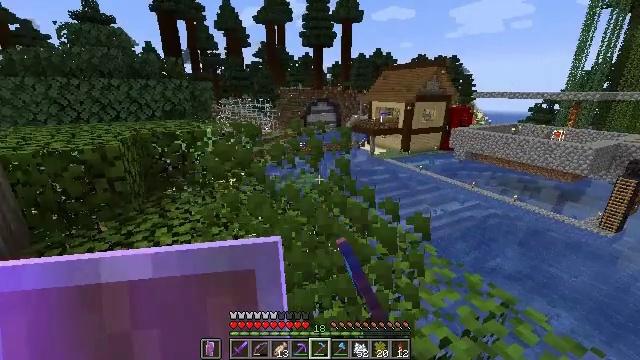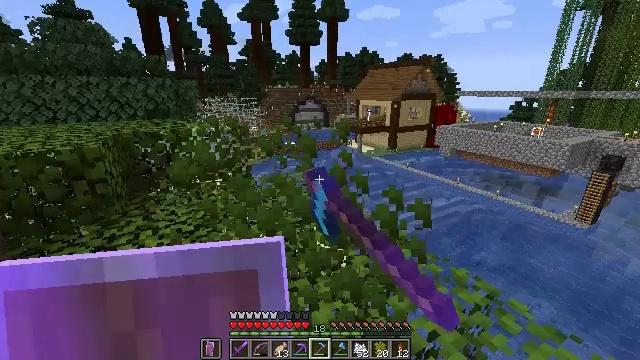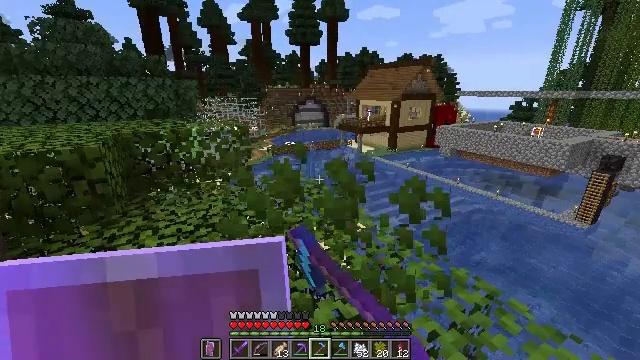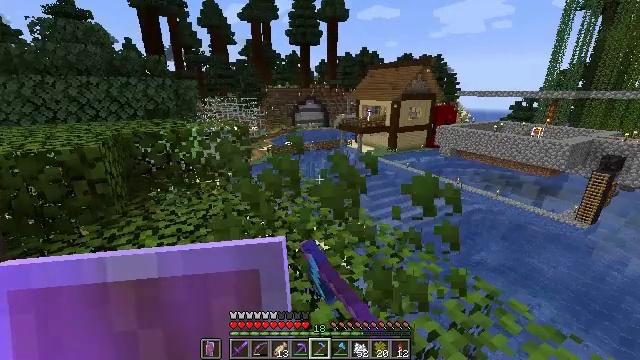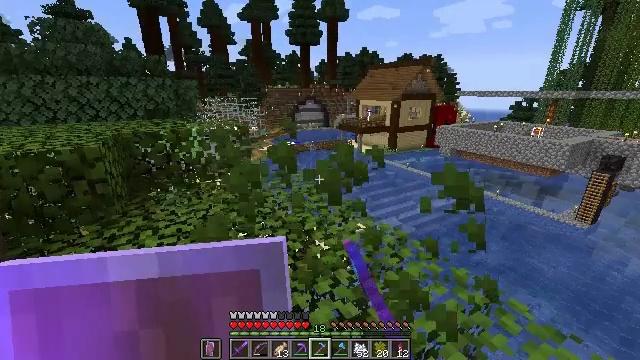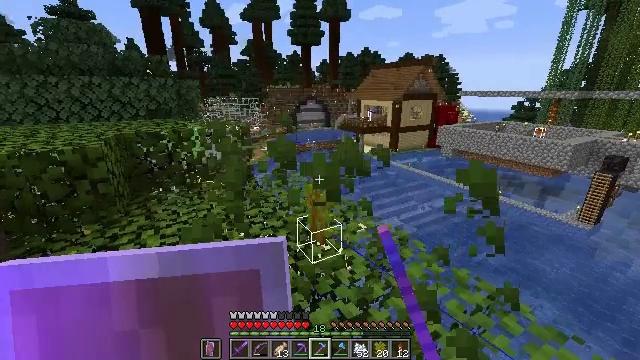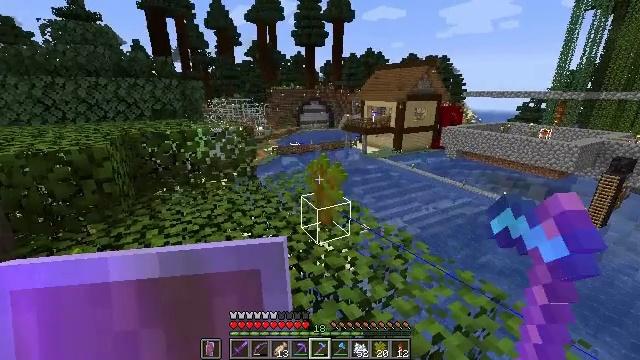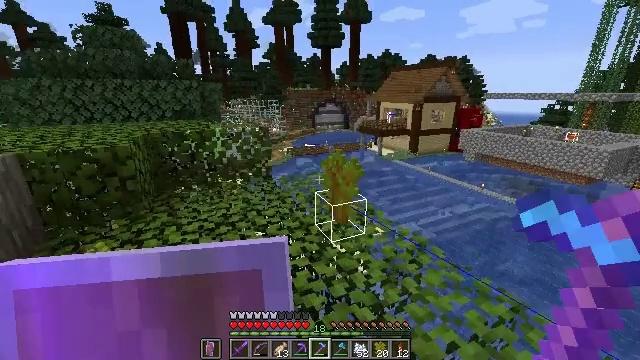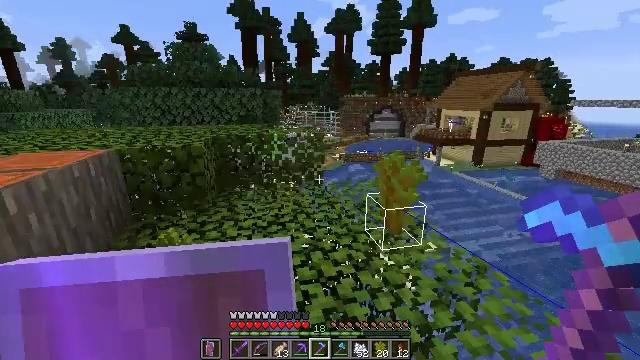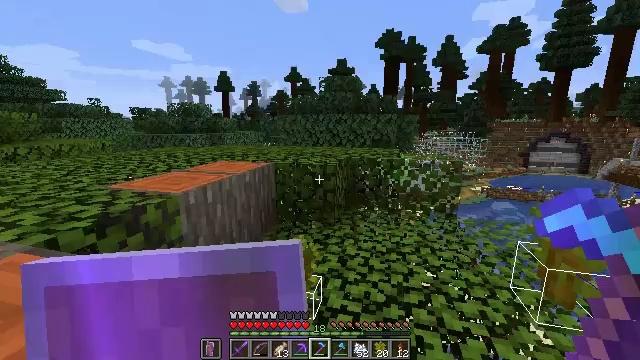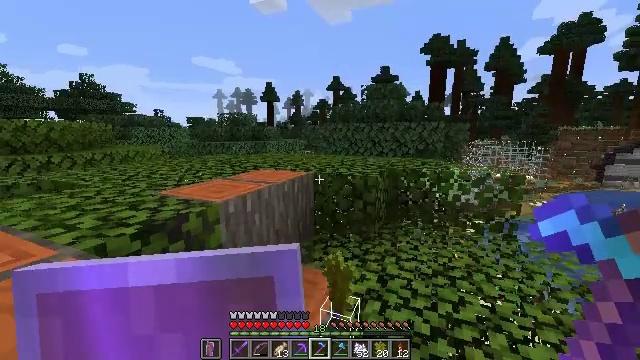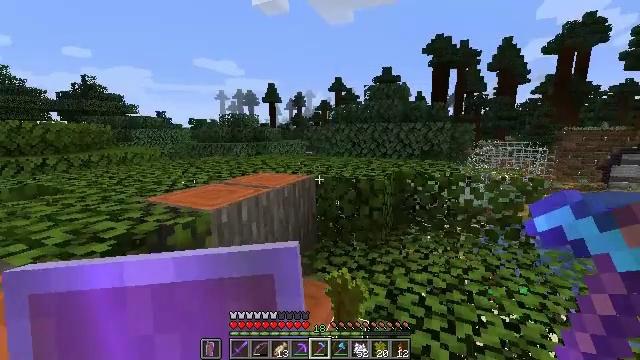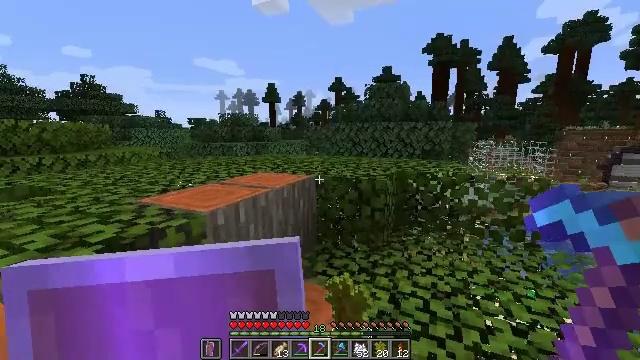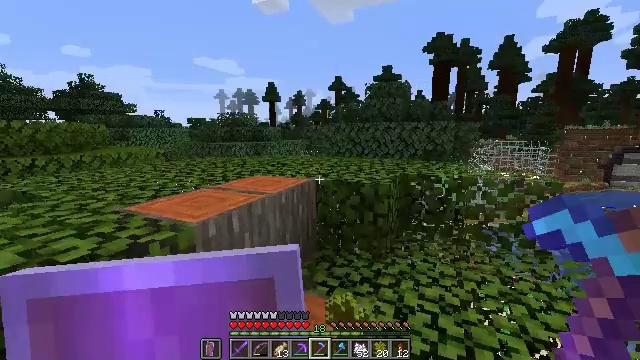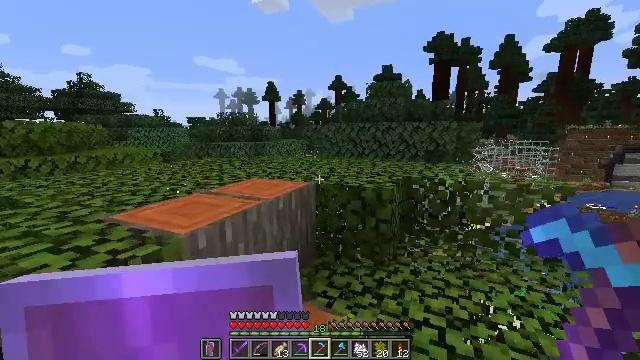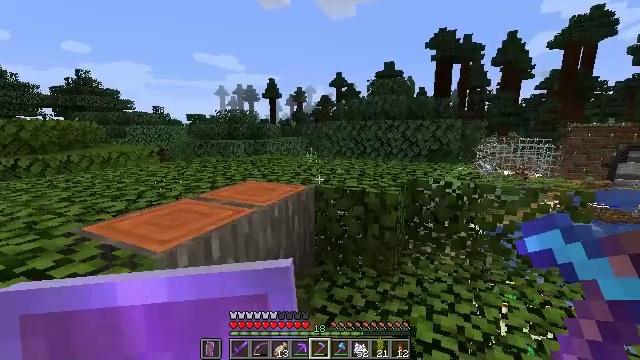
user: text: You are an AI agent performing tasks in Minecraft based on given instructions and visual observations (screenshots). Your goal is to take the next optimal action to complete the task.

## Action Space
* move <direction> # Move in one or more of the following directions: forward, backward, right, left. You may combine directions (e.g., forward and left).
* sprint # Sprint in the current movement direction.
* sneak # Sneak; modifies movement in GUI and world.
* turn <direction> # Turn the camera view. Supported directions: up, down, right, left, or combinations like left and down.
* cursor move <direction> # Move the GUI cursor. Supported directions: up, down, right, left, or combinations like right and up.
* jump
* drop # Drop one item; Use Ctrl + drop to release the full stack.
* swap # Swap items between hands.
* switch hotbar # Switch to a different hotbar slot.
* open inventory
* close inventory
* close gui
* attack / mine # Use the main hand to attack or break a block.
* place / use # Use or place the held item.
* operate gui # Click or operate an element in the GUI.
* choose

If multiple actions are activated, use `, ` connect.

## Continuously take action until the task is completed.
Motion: motion action
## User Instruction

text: Mine acacia leaves from the tree.
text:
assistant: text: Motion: turn right, attack / mine
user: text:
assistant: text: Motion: attack / mine
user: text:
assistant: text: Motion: attack / mine
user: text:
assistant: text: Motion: attack / mine
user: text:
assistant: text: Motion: attack / mine
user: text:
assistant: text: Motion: no_op
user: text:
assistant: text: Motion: turn left
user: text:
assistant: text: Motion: turn left and up
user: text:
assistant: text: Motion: move forward, turn left and up
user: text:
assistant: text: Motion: move forward, turn left and up
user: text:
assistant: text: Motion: move forward
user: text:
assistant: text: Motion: move forward
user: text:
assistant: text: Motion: move forward
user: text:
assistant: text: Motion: move forward
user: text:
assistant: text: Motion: move forward
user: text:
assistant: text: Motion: move forward, turn down
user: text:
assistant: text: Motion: move forward, turn down
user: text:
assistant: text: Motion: move forward, turn right
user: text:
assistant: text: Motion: move forward, turn right
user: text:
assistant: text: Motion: move forward, turn right
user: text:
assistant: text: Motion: move forward, turn right
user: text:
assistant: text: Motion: move forward, turn right, attack / mine
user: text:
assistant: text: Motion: move forward, turn right and down, attack / mine
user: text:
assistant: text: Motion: turn right, attack / mine
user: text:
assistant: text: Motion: turn right, attack / mine
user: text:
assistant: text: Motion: turn right, attack / mine
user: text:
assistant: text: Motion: turn right, attack / mine
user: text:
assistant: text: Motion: turn right, attack / mine
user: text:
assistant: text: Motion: turn right, attack / mine
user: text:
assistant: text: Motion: turn right, attack / mine